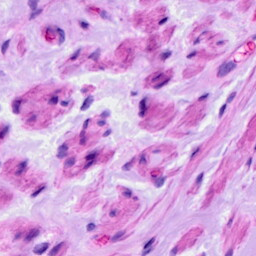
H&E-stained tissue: Ovarian